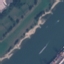
Land use / land cover: River